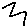
Label: zigzag